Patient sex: M
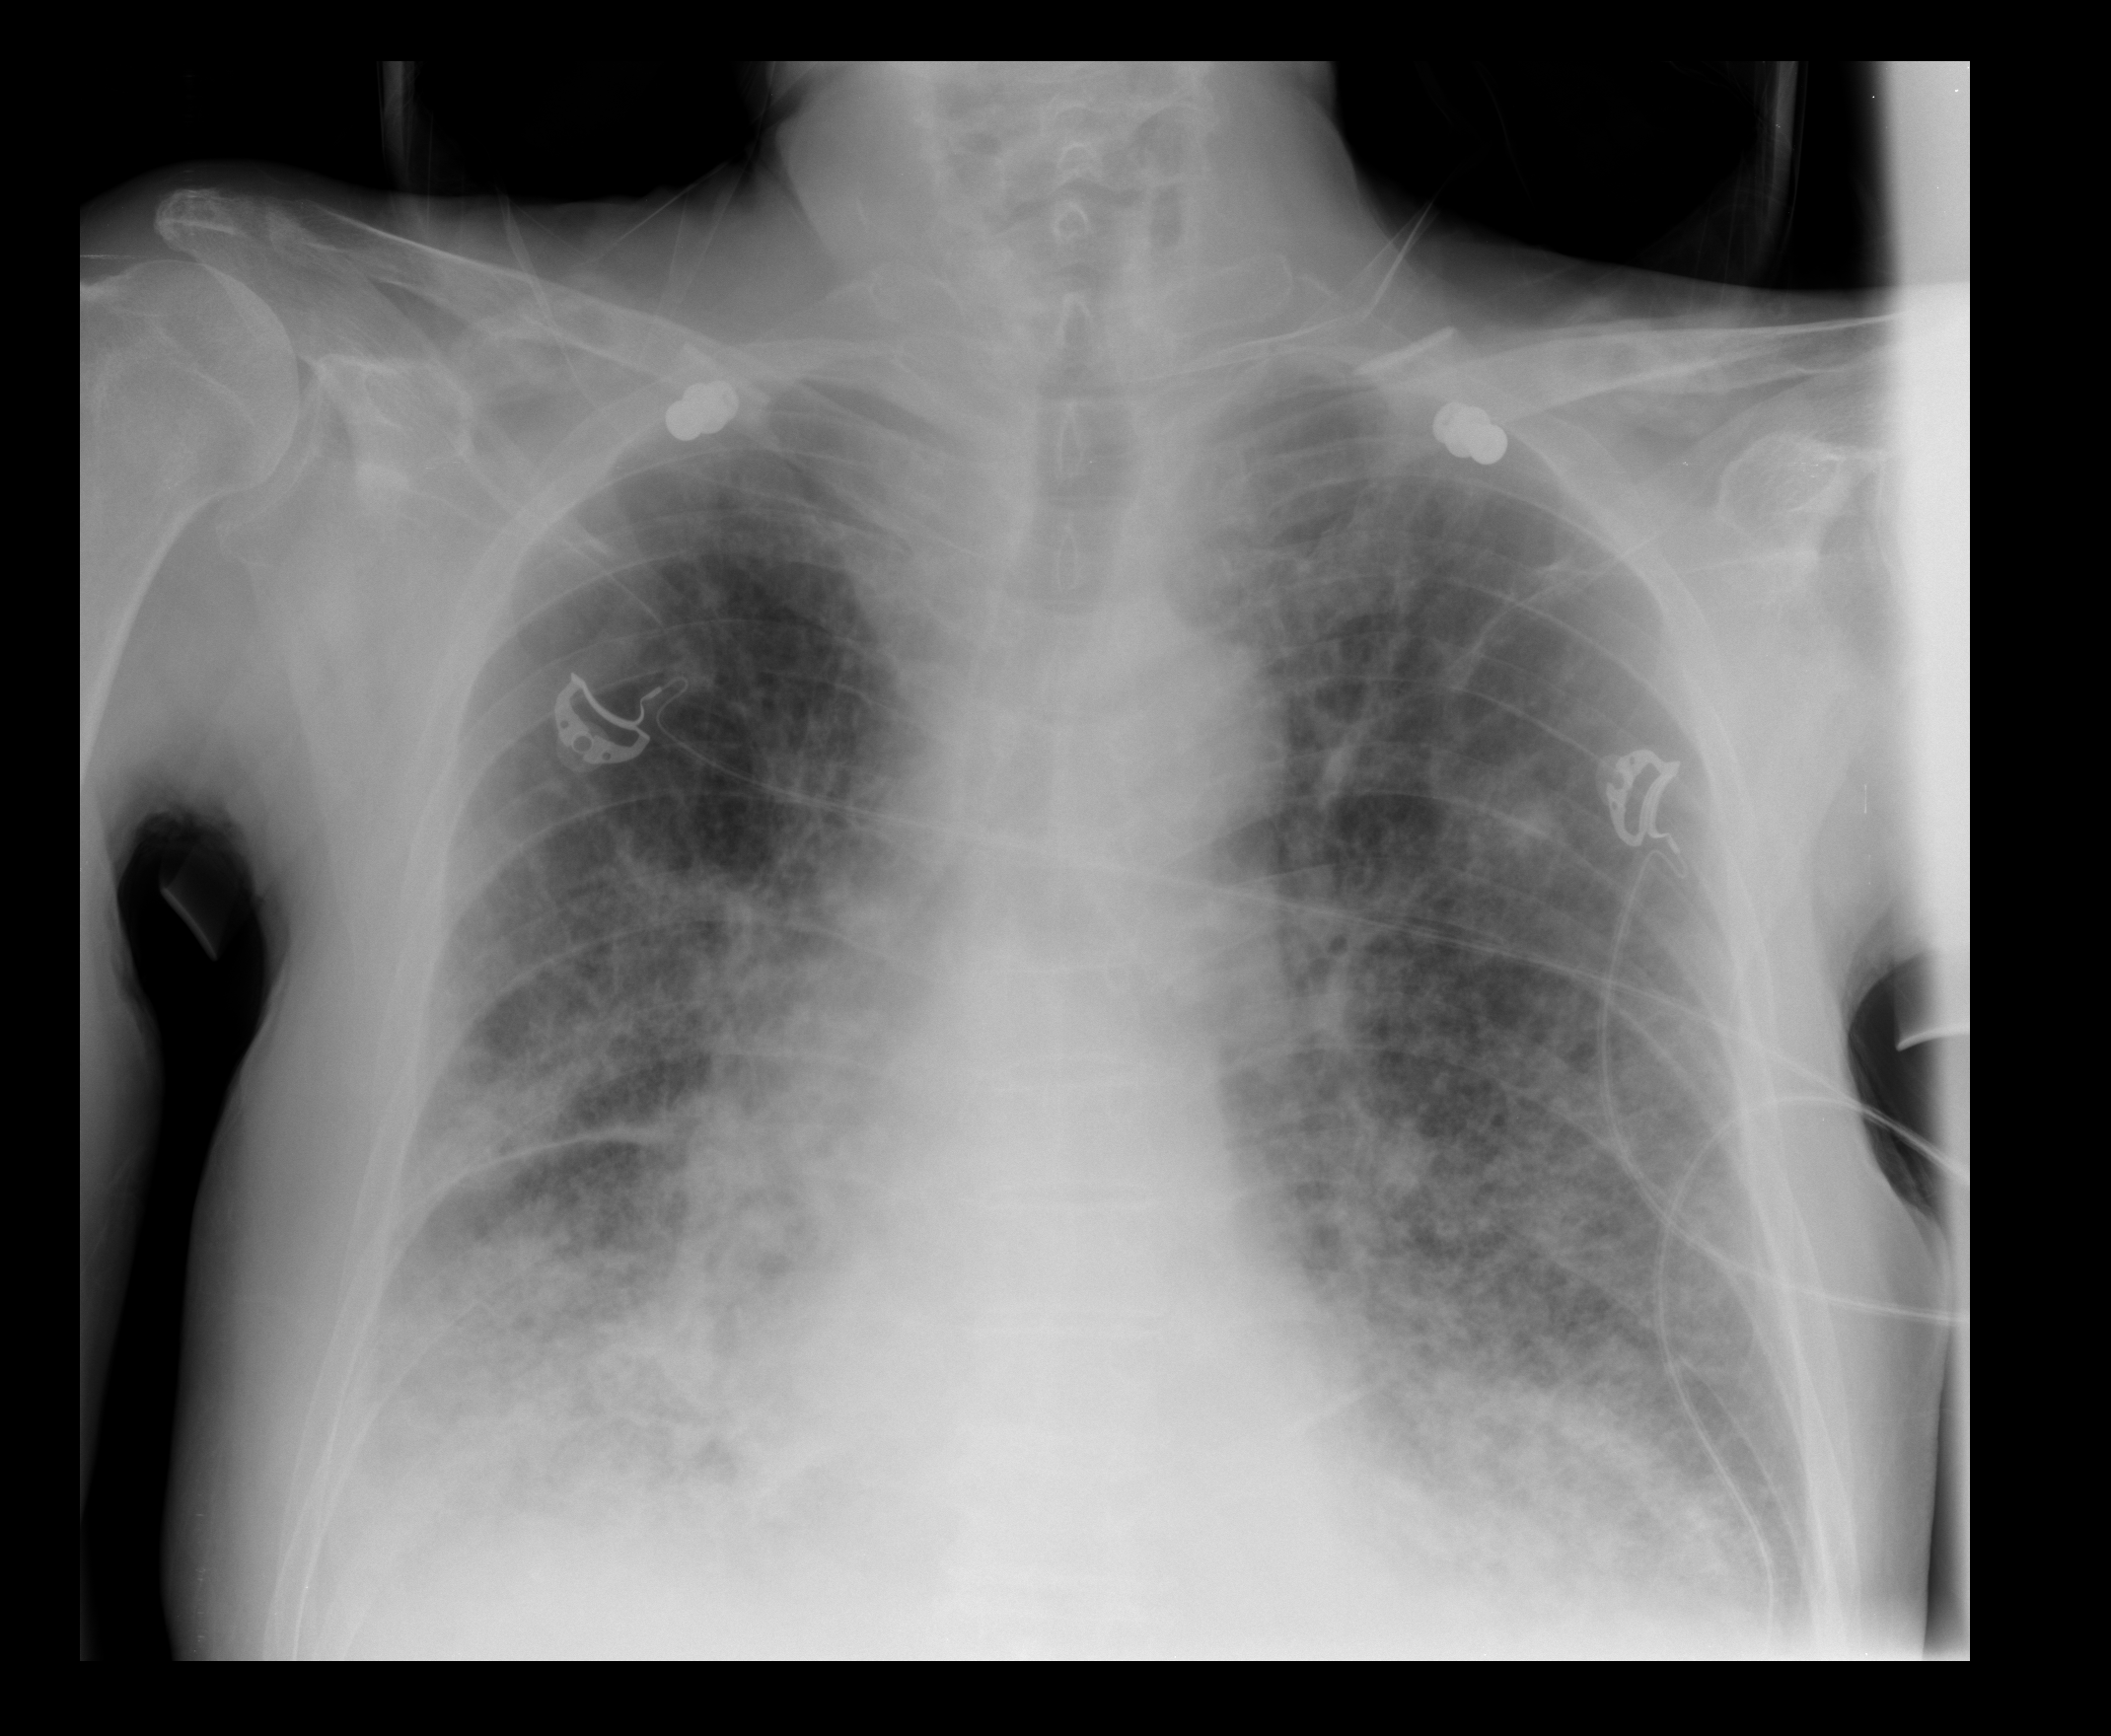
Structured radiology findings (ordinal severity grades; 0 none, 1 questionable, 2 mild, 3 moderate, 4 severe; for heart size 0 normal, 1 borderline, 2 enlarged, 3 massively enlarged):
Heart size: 0
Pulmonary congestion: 0
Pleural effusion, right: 2
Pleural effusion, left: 2
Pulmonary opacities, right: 4
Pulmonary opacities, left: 3
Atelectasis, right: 3
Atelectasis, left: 2